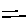
Label: line